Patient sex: M
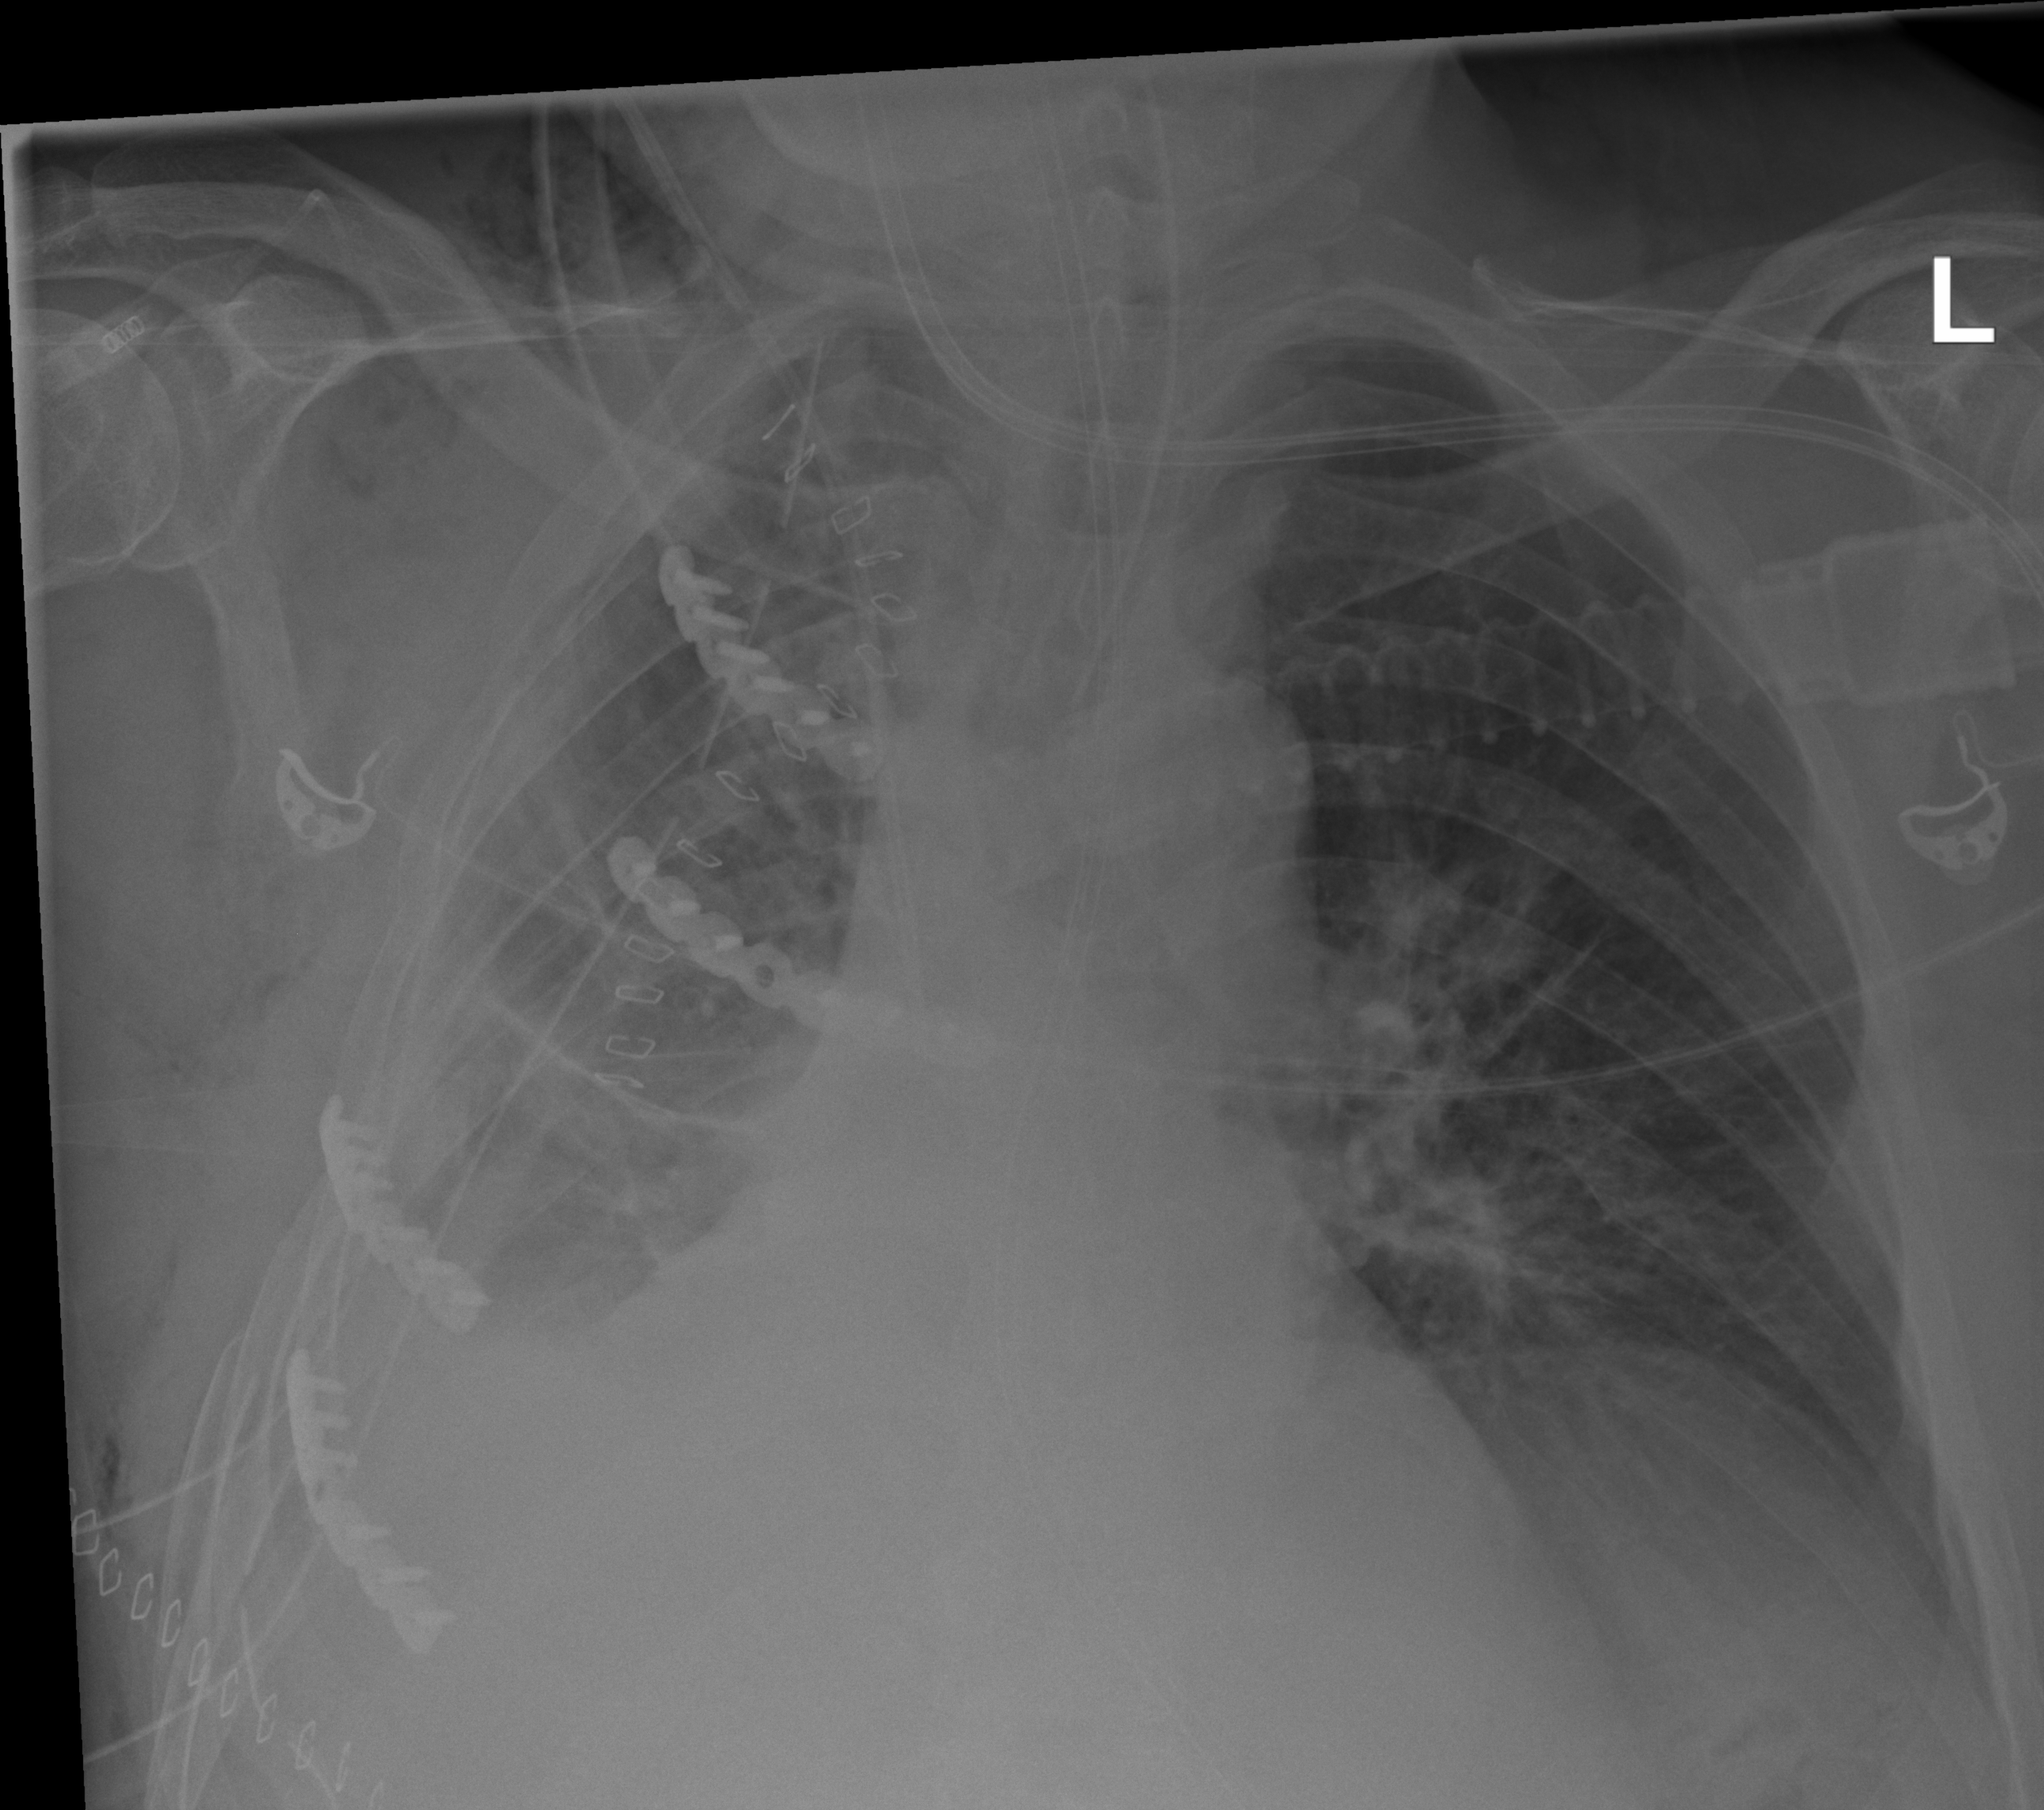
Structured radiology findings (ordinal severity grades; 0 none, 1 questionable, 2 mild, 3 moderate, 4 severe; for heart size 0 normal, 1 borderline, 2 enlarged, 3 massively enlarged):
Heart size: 0
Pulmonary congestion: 0
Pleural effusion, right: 3
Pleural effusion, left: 0
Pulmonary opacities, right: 2
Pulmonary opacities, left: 0
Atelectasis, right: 3
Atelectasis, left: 0